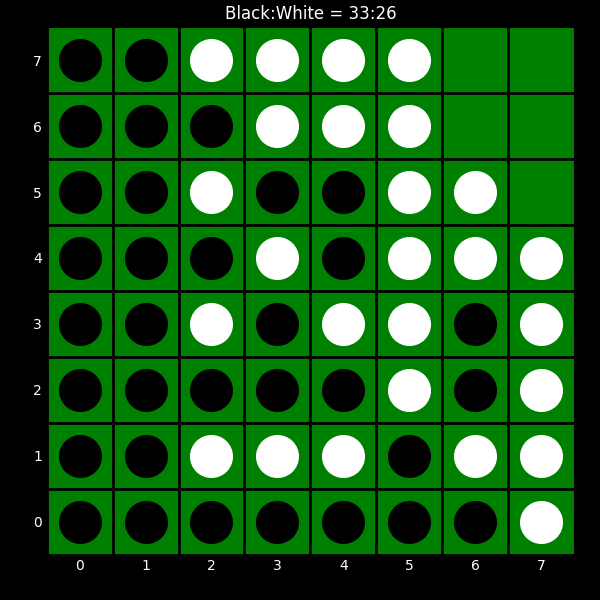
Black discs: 33
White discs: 26